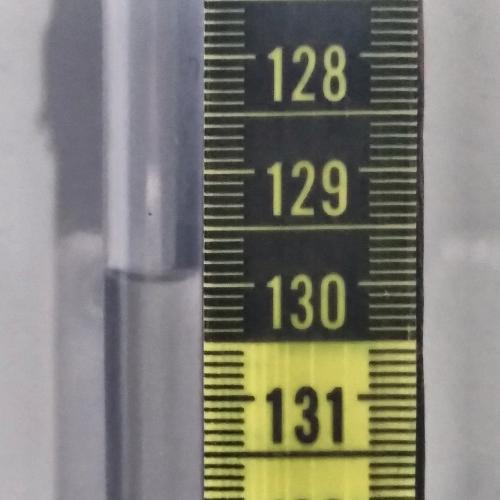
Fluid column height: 130.0 cm